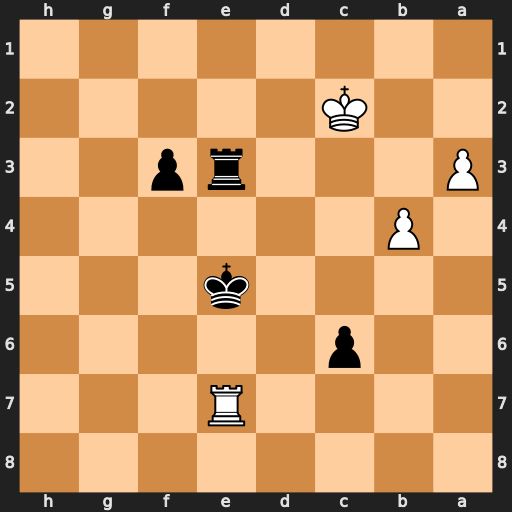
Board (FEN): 8/4R3/2p5/4k3/1P6/P3rp2/2K5/8
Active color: b
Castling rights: -
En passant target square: -
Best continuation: Kf4 Rf7+ Kg3 Kd2 Rxa3 Rg7+ Kf2